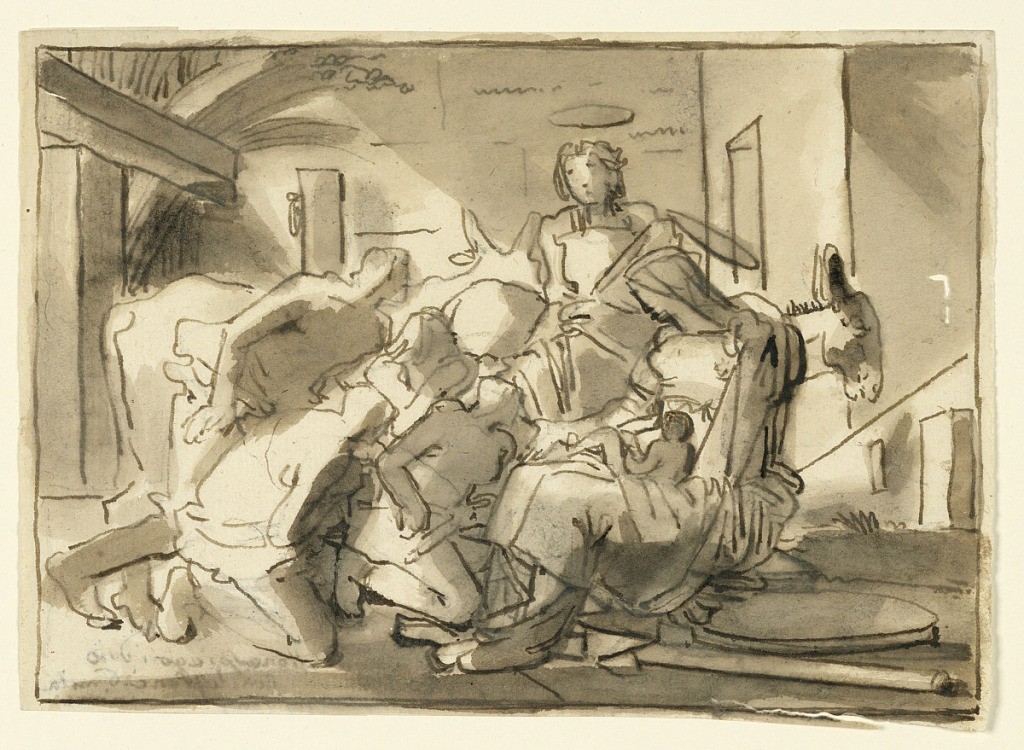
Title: The Adoration of the Shepherds
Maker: Fortunato Duranti, Italian, 1787 - 1863
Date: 1820-1850
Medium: Charcoal, pen and ink, brush and dark brown ink on paper
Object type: Drawing
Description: The Virgin with the Child in her lap is seated at right. Three shepherds kneel at left. Another one behind the group. St. Joseph, ox, and donkey are in the rear. The inn forms the background. Framing lines.